Question: I have a web page that I'm generating, where there is a h2 with a green background labeling a table. The table can have any number of columns and I would like the h2 element to extend horizontally as far as the user can scroll, so that there is always a green bar above the table. The effect I'm trying to achieve is a green bar that spans at least the width of the table, so that it is always directly above the table, no matter how far the user scrolls.
Here is what it currently looks like (the red outline shows approximately the edges of the containing html, body, and div elements):

And here are the relevant pieces of code:
css:
'''
h2 {
font-family:Arial;
font-size:20pt;
color:#FFFFFF;
text-align:left;
font-weight:normal;
background-color:#00693C;
clear: both;
padding:2px;
margin: 0px;
}
table.response {
border:1px outset;
border-collapse: separate;
}
table.response td {
font-size: 14px;
padding: 3px;
border:1px inset;
}
'''
html:
'''
<h2>[snip]</h2>
<table class="response">
<tbody>
<tr>
<td>[snip]</td>
[...]
</tr>
[...]
</tbody>
</table>
'''
Things I have tried already that haven't worked:
1. A <thead> element containing a single <tr> and a single <th> where the colspan on the <th> is set to the number of columns in the table. This works for smaller numbers of columns, but for larger tables (for example, with colspan="6000"), some browsers (specifically, Firefox 11) render the cell (and its background) as only taking up one column.
2. A <thead> element containing a single <tr> and one <th> with colspan="2" and the background-color CSS property set for the <tr> element. Using Firefox's Inspect Element feature, it showed that the <tr> spanned the entire width of the table, but the background was only applied to the one cell.
3. A <thead> element containing a single <tr> and one <th> with colspan="2" and another <th> for every remaining column of the table. I tried to remove the separation between cells on the <thead>, but I was unable to.
My question is this: Is there a way to achieve the effect of having the green bar extend at least the entire width of the table, and if so, what is it? I would prefer not to use JavaScript or have to generate style code when I generate the HTML for the table.
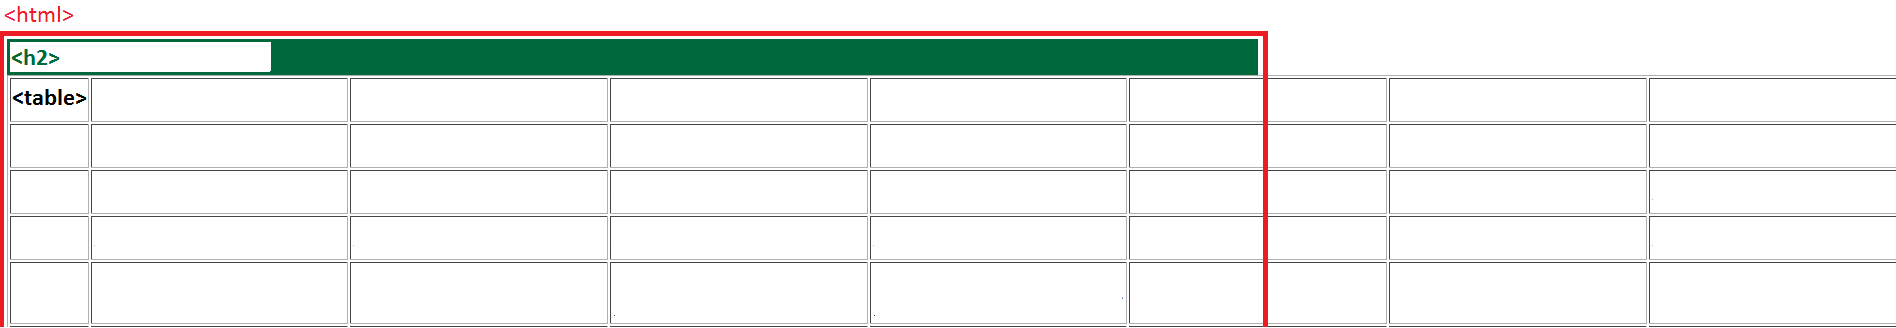
Answer: Add 'float: left' or 'display: inline-block' to the element that contains the 'table' and 'h2'.